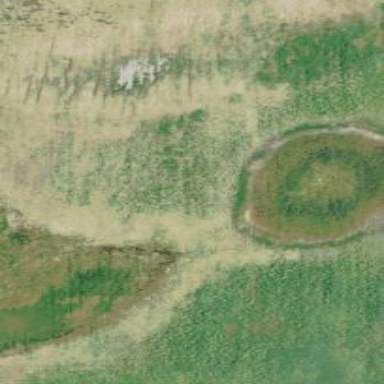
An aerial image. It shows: Wetland area characterized by wet meadow.